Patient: sex F, age 28
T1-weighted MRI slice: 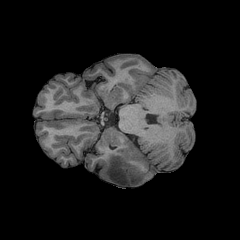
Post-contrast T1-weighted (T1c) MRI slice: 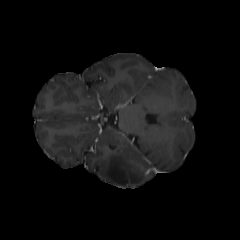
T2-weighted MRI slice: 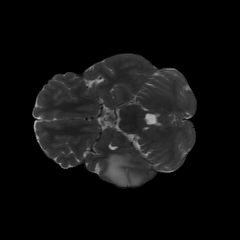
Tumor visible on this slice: yes
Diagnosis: Astrocytoma, IDH-mutant
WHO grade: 2